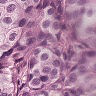
Metastatic tissue present: yes